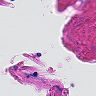
Metastatic tissue present: no